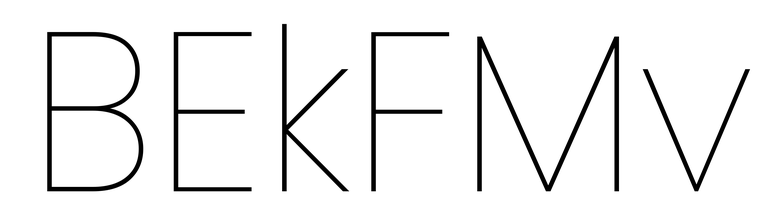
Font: Poppins-Thin